Field crop: maize
Growth stage: 2
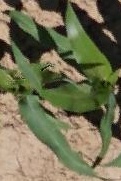
Species: maize